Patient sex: F
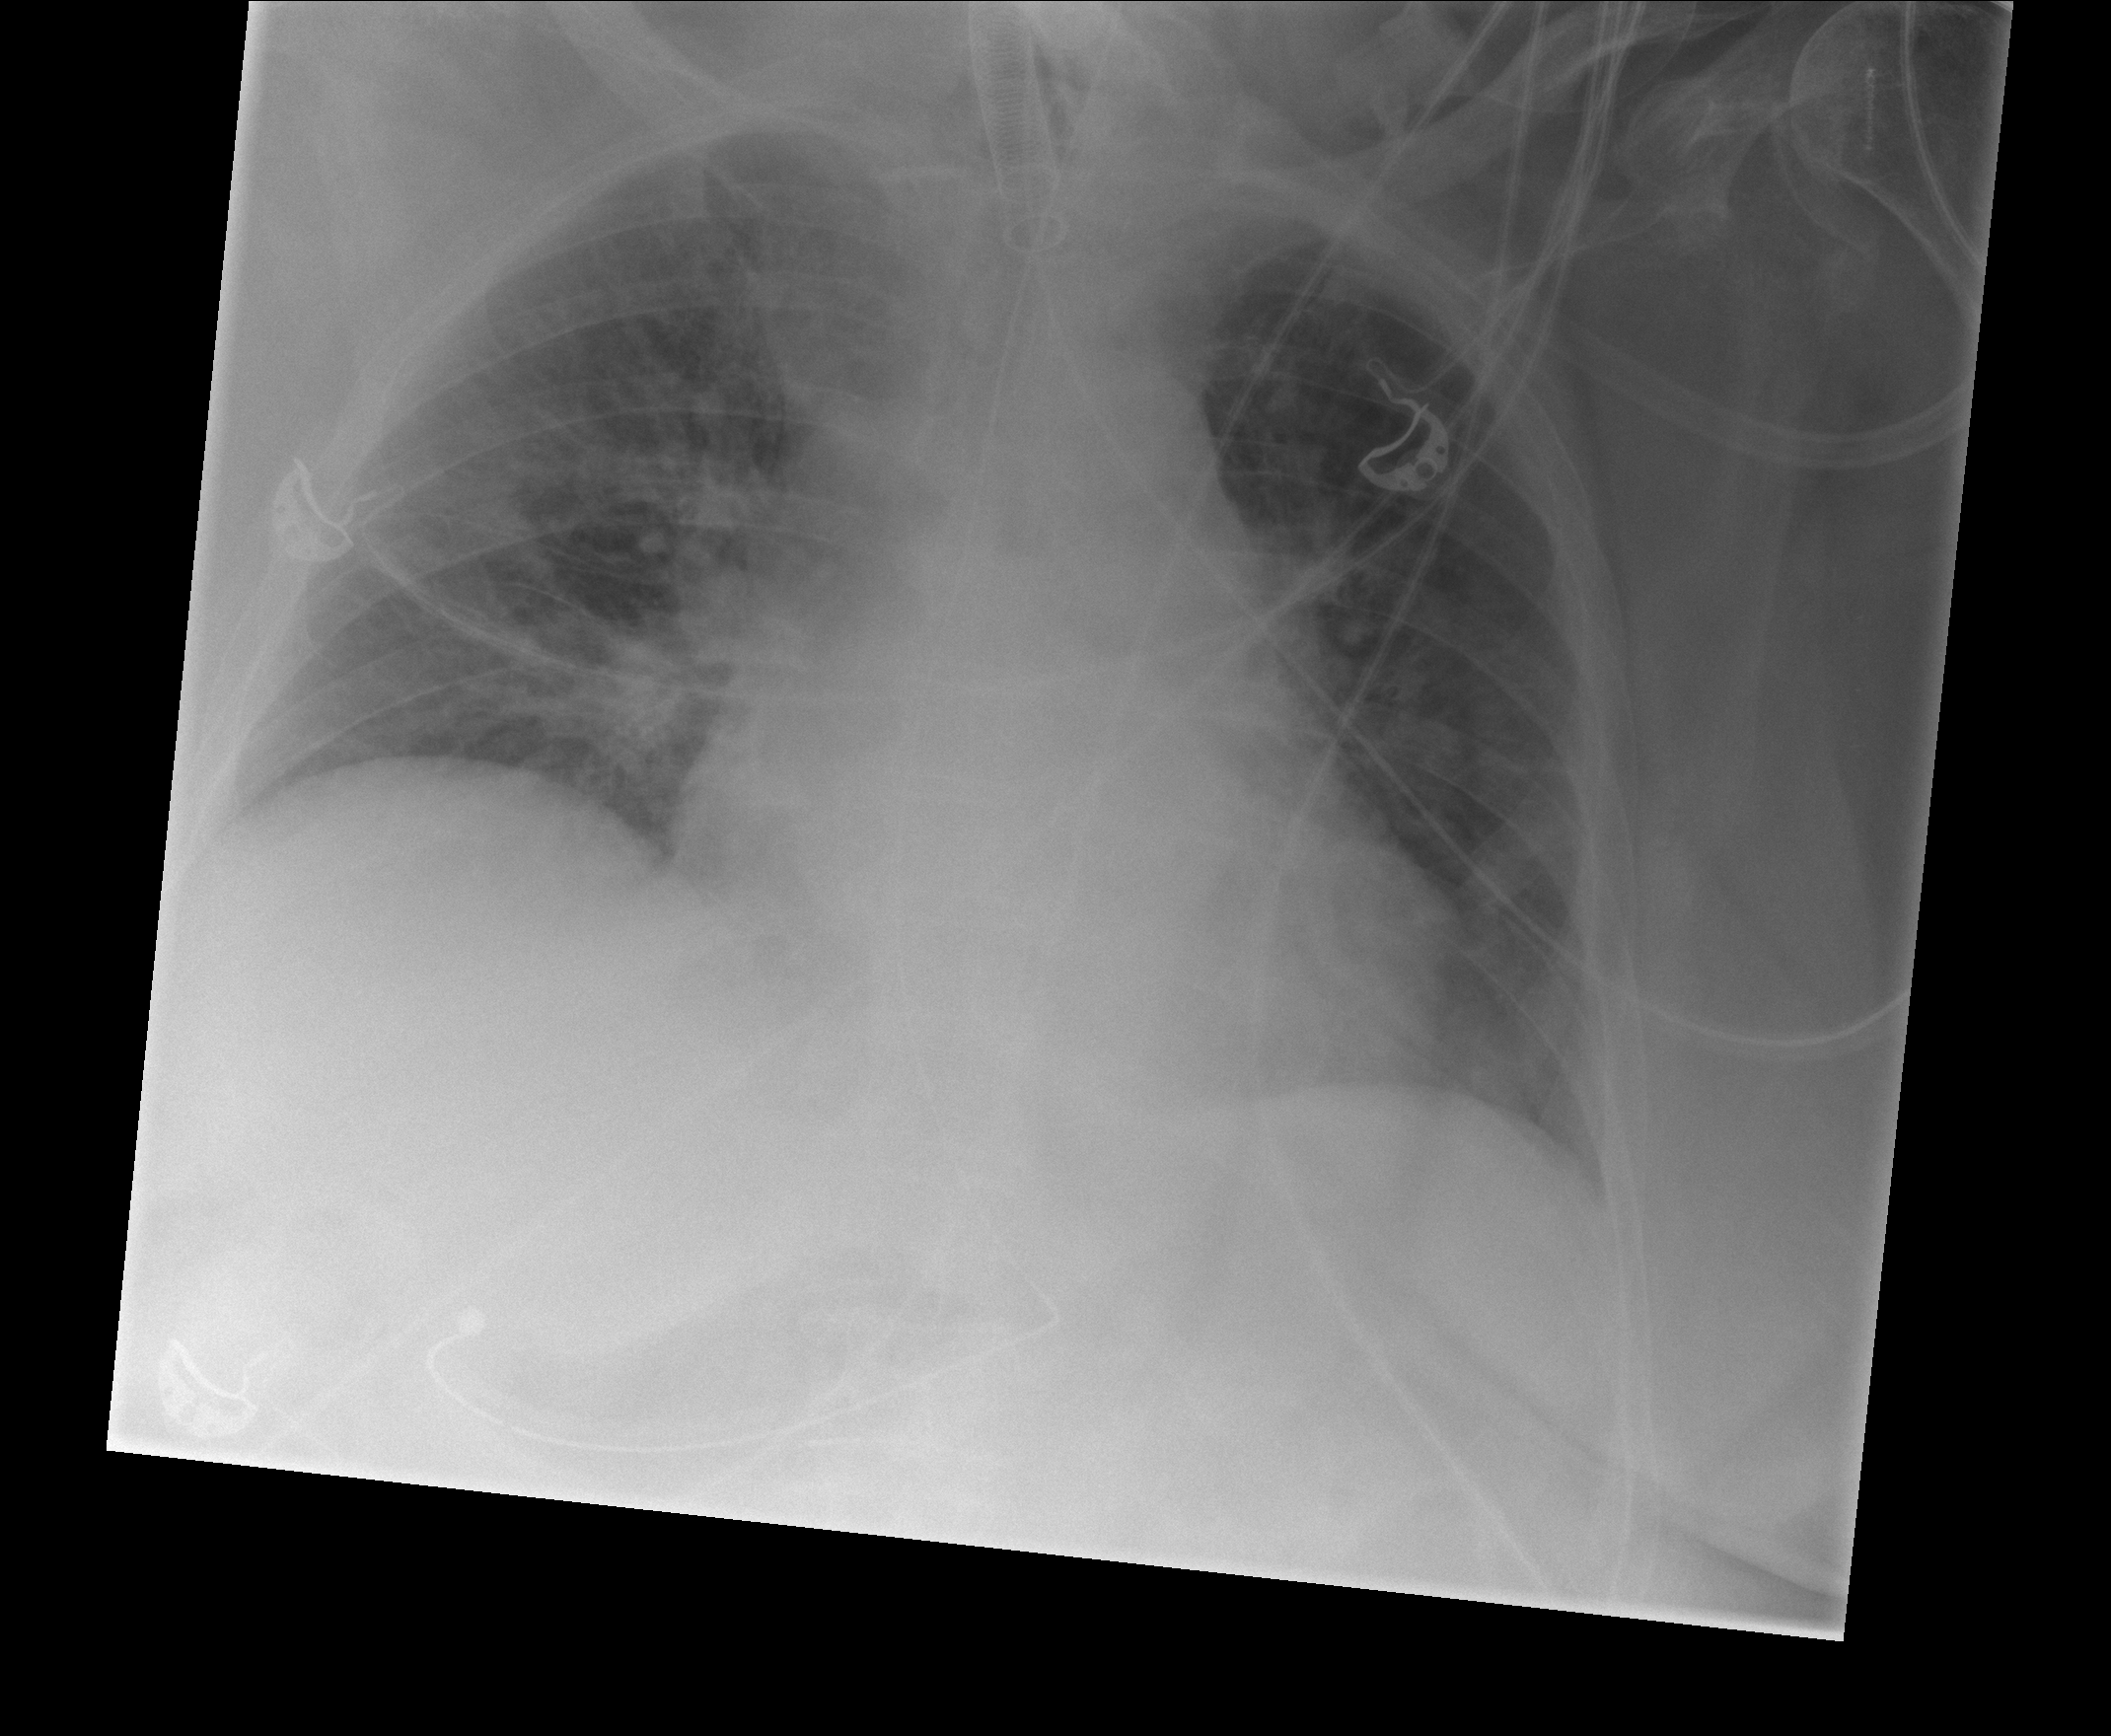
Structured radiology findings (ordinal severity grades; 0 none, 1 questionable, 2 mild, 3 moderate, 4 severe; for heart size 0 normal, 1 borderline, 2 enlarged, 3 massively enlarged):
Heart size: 2
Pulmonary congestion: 2
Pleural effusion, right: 0
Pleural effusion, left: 0
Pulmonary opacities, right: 2
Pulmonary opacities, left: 1
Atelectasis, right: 2
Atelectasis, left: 0